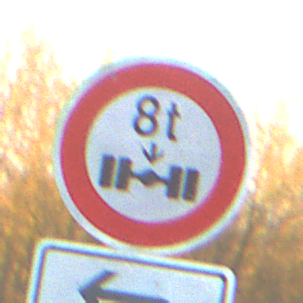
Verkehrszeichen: TatsaechlicheAchslast
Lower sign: RichtungsangabeDurchPfeile2
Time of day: SunriseSunset
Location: Outdoor (Nature)
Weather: Clear
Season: Winter
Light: Natural